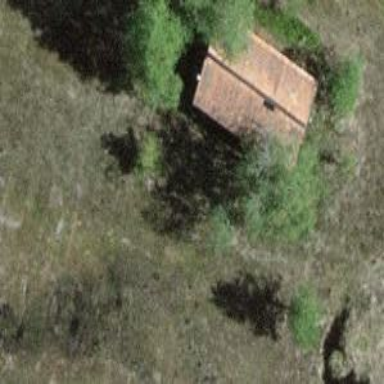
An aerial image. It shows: Hut.